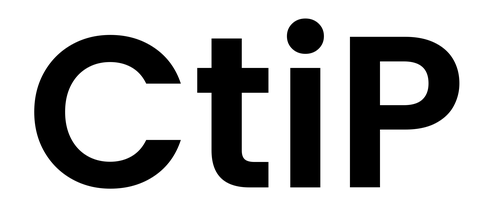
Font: Poppins-SemiBold